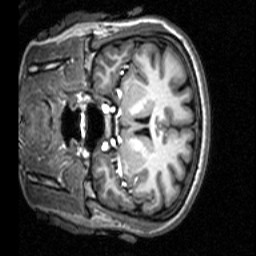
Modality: T1w
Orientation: coronal
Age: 30
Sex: female